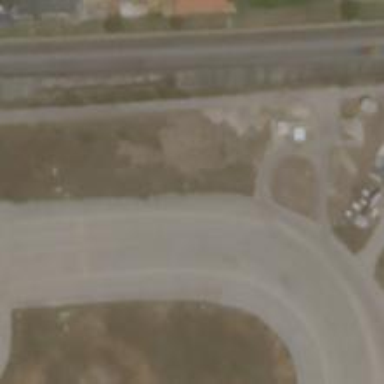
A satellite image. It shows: Image of taxiway at airport.